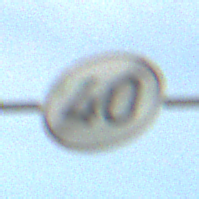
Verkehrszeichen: EndeGeschwindigkeit40
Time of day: MorningAfternoon
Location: Outdoor (Urban)
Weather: PartlyCloudy
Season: NotSpecified
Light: Natural